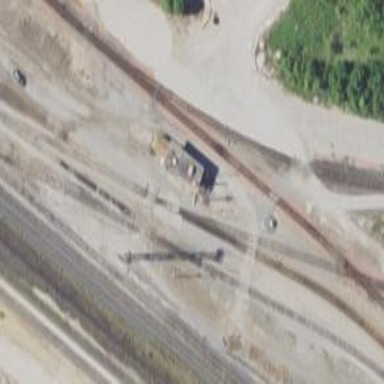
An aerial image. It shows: Railway service station.